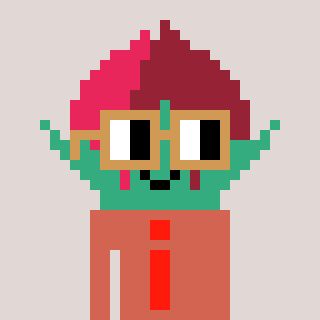
a pixel art character with square brown glasses, a rosebud-shaped head and a peachy-colored body on a warm background